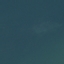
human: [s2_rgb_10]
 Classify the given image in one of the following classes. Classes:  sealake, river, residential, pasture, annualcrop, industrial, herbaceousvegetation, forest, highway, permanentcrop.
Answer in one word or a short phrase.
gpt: SeaLake